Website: lowes
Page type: payment
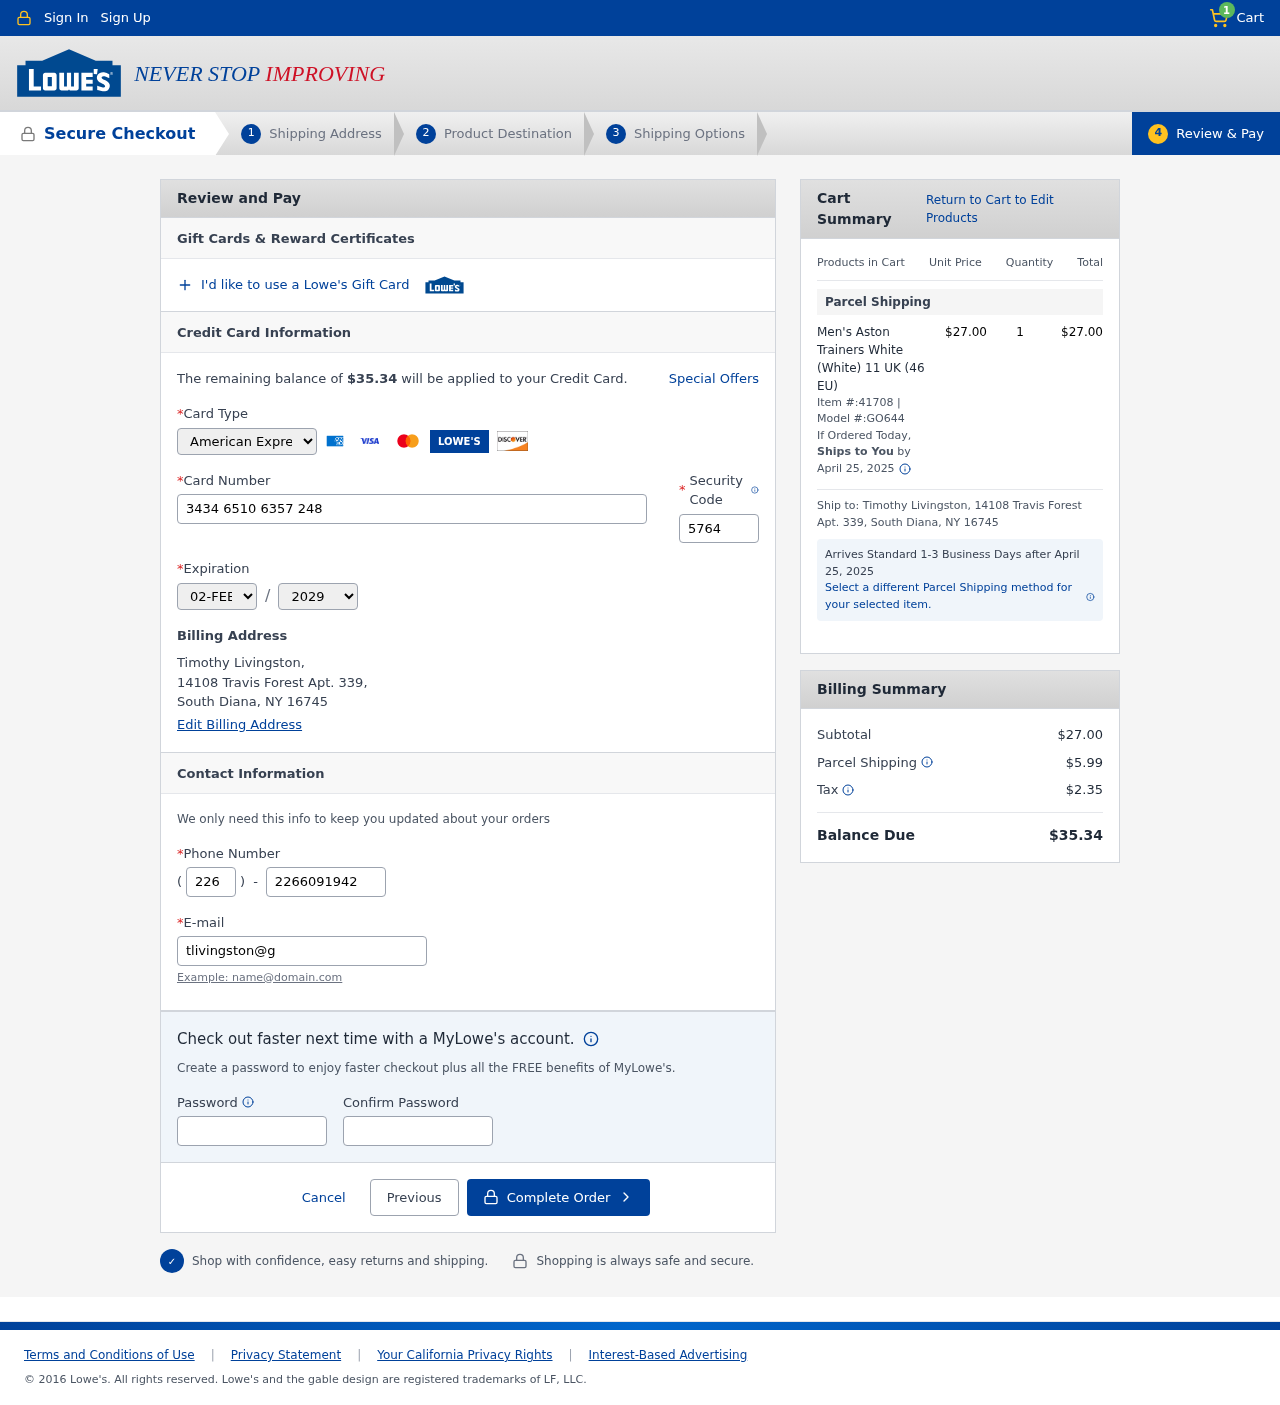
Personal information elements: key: PII_CARD_CVV
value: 5764
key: PII_CARD_EXPIRY_MONTH
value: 02
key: PII_CARD_EXPIRY_YEAR
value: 29
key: PII_CARD_NUMBER
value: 3434 6510 6357 248
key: PII_CARD_TYPE
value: American Express
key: PII_CITY_STATE_ZIP
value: South Diana, NY 16745
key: PII_EMAIL
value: tlivingston@gmail.com
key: PII_FULLNAME
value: Timothy Livingston,
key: PII_PHONE
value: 2266091942
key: PII_PHONE_AREA
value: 226
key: PII_STREET
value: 14108 Travis Forest Apt. 339,
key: PII_FULLNAME2
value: Timothy Livingston
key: PII_STREET2
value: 14108 Travis Forest Apt. 339
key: PII_CITY_STATE_ZIP2
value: South Diana, NY 16745
Product elements: key: PRODUCT1_NAME
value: Men's Aston Trainers White (White) 11 UK (46 EU)
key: PRODUCT1_PRICE
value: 27
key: PRODUCT1_QUANTITY
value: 1
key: PRODUCT1_ITEM
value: Item #:41708
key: PRODUCT1_MODEL
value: Model #:GO644
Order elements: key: ORDER_NUM_ITEMS
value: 1
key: ORDER_TOTAL
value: $35.34
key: ORDER_SHIPPING_DATE
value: April 25, 2025
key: ORDER_SUBTOTAL
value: $27.00
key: ORDER_SHIPPING_DATE2
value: April 25, 2025
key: ORDER_SHIPPING_COST
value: $5.99
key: ORDER_TAX
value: $2.35